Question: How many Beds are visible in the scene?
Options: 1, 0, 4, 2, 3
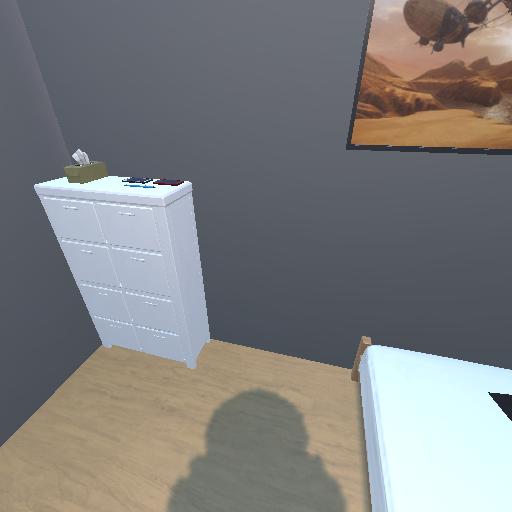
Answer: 1